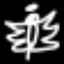
Label: angel